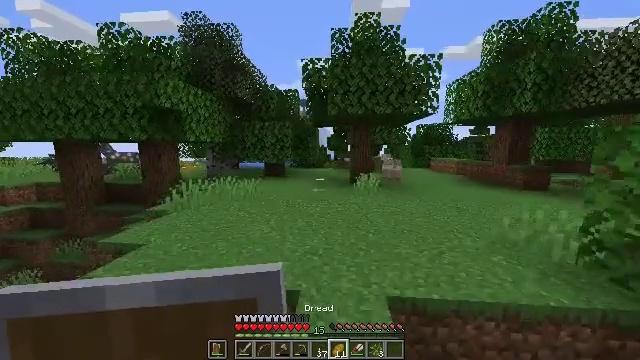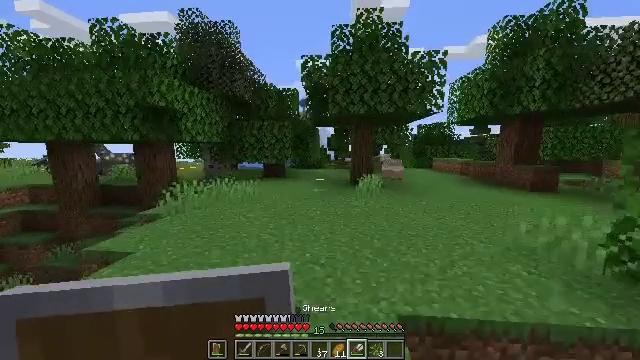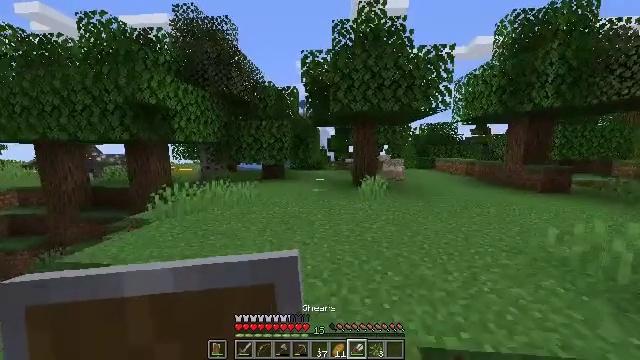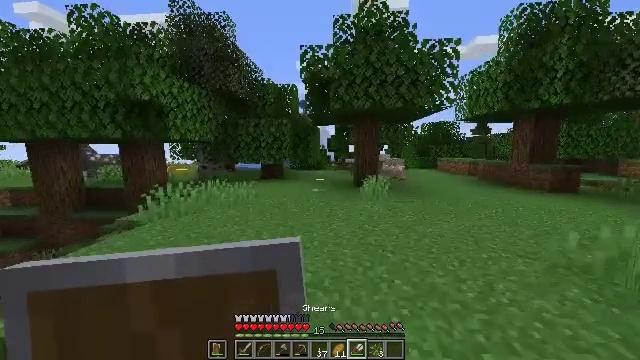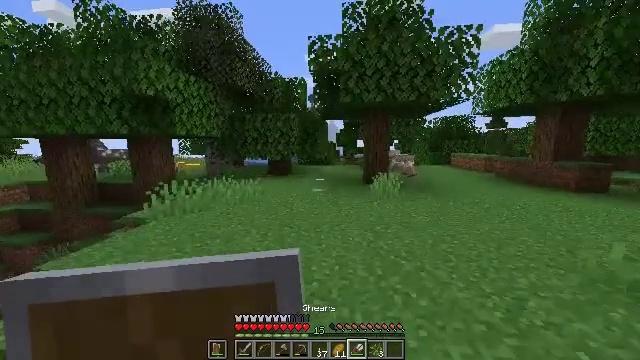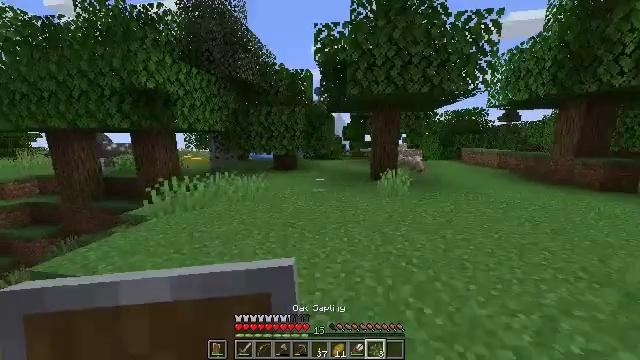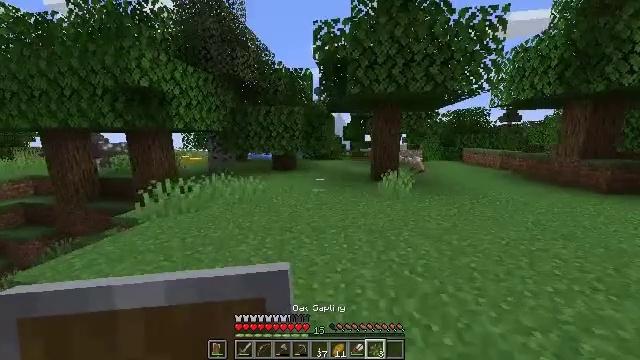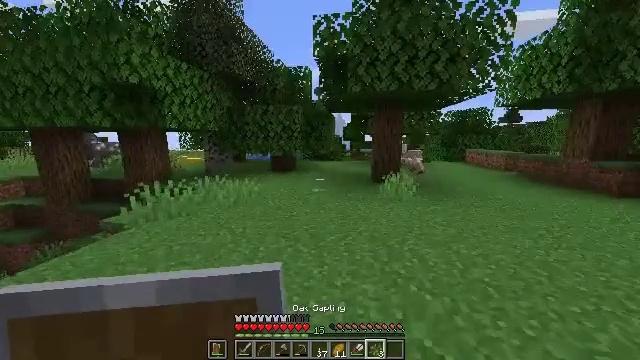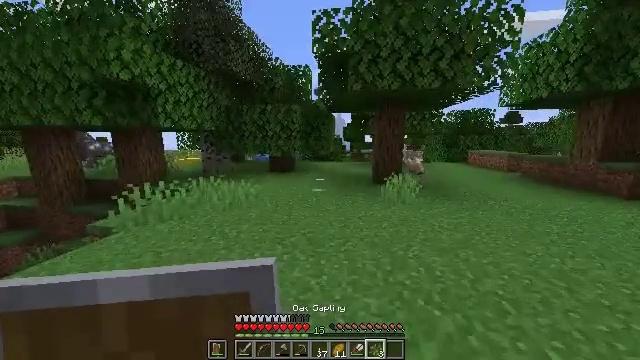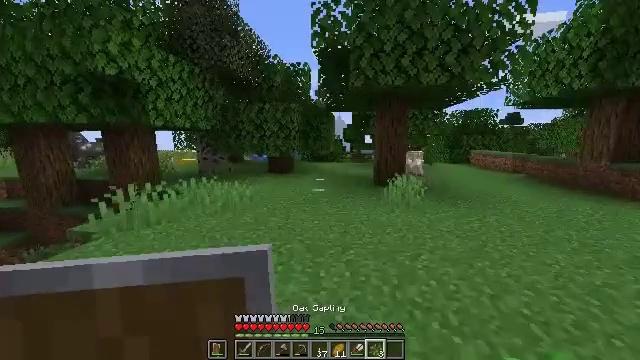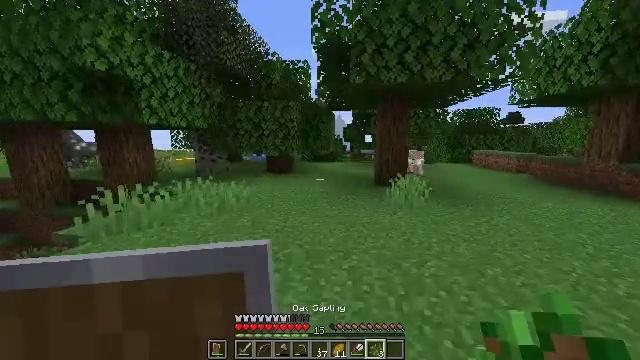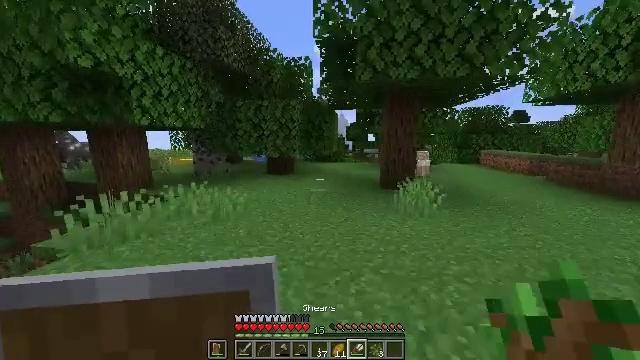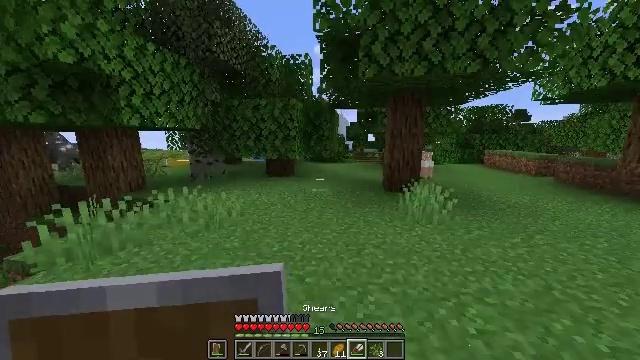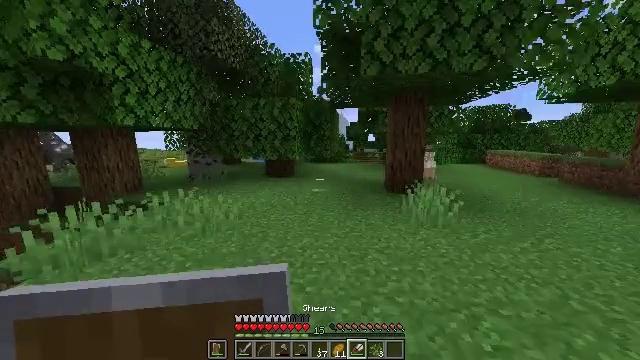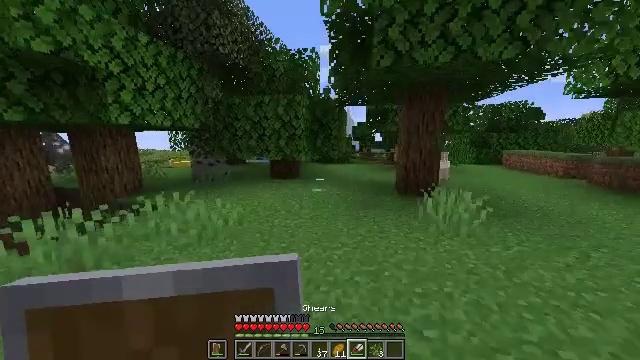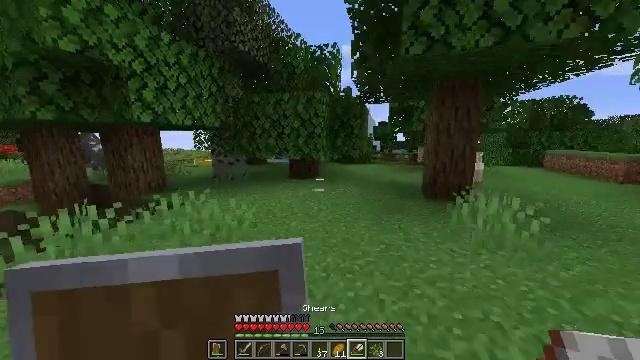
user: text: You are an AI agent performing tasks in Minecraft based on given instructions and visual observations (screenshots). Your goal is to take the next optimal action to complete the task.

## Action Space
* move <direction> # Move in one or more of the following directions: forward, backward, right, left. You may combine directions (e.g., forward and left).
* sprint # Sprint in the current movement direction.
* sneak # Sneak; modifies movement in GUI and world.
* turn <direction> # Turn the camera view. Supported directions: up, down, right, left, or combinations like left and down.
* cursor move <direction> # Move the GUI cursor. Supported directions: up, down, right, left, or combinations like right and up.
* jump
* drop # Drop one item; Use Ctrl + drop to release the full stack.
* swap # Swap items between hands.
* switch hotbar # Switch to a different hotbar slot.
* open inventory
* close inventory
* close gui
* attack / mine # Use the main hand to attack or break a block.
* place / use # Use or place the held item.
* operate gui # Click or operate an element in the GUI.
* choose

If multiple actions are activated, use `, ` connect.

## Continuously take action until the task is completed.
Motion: motion action
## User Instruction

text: Craft a yellow bed at the crafting table.
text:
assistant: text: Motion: move forward
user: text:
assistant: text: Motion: move forward
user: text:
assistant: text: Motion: move forward
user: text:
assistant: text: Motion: move forward, turn left and down
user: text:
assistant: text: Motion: move forward, turn left and down
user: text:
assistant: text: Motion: move forward
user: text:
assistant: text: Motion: move forward
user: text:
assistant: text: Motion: move forward
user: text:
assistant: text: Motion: move forward
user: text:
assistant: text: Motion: move forward
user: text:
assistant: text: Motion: move forward
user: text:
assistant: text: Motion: move forward
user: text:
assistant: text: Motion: move forward
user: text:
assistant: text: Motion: move forward, turn left
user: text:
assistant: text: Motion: move forward, turn left
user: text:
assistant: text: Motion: move forward, turn left
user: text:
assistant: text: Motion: move forward, turn left
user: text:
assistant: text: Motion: move forward, turn left
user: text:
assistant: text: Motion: move forward, sprint, turn left
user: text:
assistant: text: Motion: move forward, sprint, turn left
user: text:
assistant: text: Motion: move forward, sprint
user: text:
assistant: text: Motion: move forward
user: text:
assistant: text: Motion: move forward
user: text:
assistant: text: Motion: move forward
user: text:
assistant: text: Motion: move forward, turn left
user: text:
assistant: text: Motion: move forward, turn left
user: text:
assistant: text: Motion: move forward, turn left
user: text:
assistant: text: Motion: move forward, turn left
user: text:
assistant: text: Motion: move forward, turn left
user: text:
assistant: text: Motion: move forward, turn left